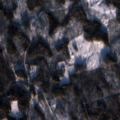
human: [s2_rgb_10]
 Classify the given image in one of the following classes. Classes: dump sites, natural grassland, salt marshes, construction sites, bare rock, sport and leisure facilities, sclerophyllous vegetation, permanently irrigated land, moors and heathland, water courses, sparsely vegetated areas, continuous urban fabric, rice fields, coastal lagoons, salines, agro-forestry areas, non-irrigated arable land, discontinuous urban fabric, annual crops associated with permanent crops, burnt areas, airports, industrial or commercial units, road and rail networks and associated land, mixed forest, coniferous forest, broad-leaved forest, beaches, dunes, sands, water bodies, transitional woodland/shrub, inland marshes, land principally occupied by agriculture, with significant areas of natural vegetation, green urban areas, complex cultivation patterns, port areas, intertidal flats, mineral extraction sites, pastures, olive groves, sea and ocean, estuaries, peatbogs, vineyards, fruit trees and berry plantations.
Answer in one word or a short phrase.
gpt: coniferous forest, mixed forest, transitional woodland/shrub